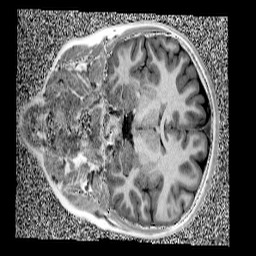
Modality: UNIT1
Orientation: coronal
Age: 11
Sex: female
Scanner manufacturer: siemens
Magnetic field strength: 3 T
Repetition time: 4 s
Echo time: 0.00299 s